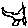
Label: cat